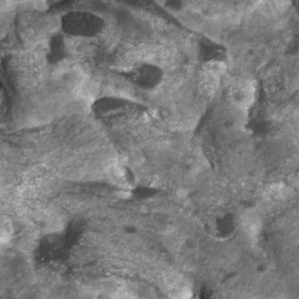
Label: non_frost